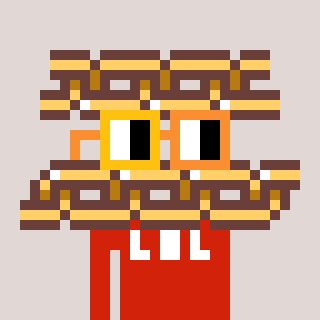
a pixel art character with square yellow and orange glasses, a chain-shaped head and a red-colored body on a warm background